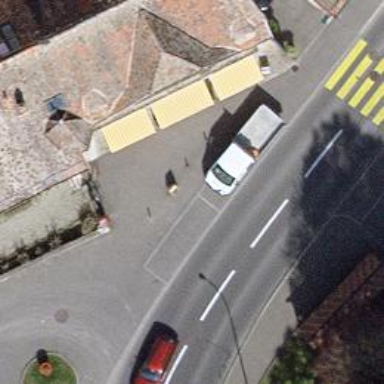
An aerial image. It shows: Parking area with surface.